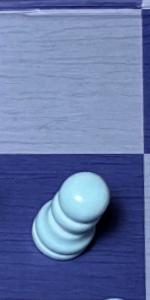
Label: Pawn_White